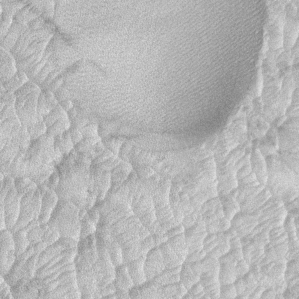
Label: frost